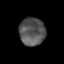
Tissue: prostate
Cell type: T cells
Senescence score: 0.2958
Nuclear area (px): 704
Mean DAPI intensity: 84.862